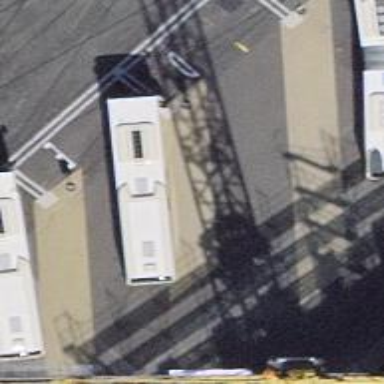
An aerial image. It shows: Bus stop with shelter for public transportation.